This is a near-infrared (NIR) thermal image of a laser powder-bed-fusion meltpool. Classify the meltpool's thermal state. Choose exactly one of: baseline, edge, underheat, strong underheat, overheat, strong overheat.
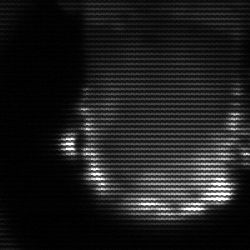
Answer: baseline